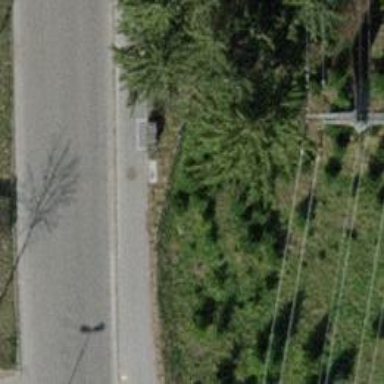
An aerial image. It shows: Street cabinet.